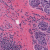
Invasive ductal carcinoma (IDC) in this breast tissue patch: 0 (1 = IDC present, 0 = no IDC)